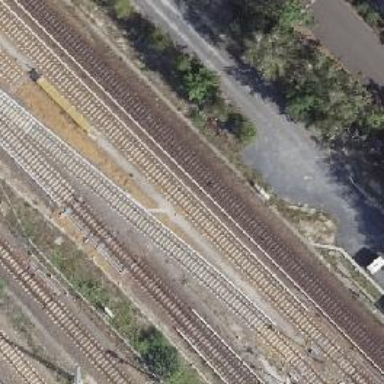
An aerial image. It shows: Yard used for service maintenance of electrified light rail railway.